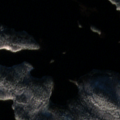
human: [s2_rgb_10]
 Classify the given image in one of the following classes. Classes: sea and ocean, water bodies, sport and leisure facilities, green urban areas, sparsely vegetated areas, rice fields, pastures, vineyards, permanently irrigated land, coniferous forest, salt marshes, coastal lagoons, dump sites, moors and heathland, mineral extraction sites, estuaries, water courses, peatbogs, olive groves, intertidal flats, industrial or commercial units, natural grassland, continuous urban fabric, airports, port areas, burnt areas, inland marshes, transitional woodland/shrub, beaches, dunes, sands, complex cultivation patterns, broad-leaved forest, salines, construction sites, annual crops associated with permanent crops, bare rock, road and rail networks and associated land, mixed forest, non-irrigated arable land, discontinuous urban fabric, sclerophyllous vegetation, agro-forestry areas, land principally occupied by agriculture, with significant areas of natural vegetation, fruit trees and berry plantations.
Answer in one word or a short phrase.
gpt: coniferous forest, mixed forest, water bodies